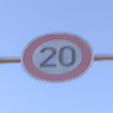
Verkehrszeichen: Geschwindigkeit20
Umgebung: Outdoor, Nature
Tageszeit: SunriseSunset
Wetter: Clear
Licht: Natural
Jahreszeit: NotSpecified
Kontrast: HighContrast